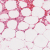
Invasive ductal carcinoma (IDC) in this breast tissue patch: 0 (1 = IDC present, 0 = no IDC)